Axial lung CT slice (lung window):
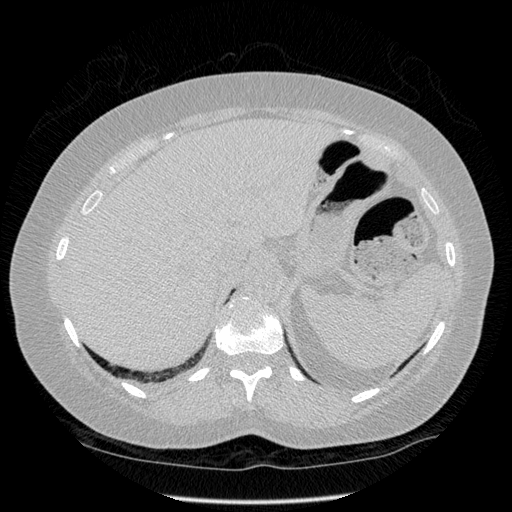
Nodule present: no